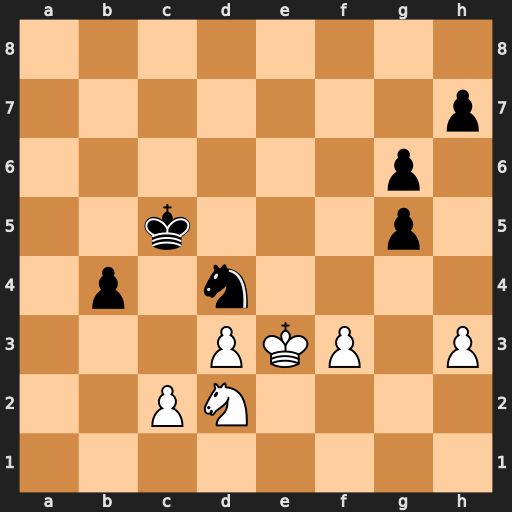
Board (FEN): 8/7p/6p1/2k3p1/1p1n4/3PKP1P/2PN4/8
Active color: w
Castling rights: -
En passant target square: -
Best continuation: Nb3+ Nxb3 cxb3 Kd5 d4